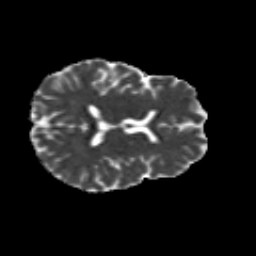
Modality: MD
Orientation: axial
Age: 29
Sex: female
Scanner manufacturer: siemens
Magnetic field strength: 3 T
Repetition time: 8.8 s
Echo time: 0.085 s